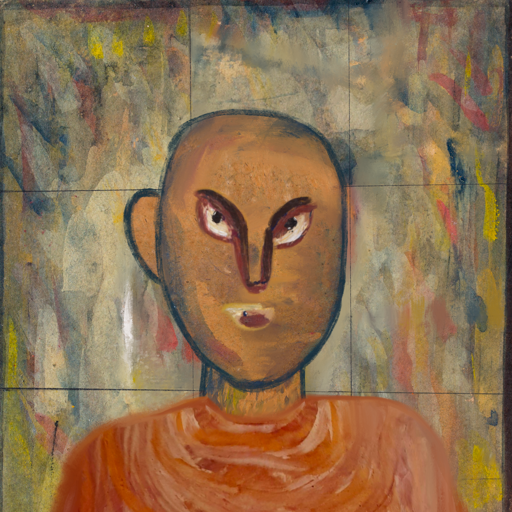
Background: GypsyMother, Head And Neck Front: In_The_Sun, Face Front: After_Raid, Bust: Pious_Lady, Hair Front: Blank, Head Accessory: Blank, Second Necklace: Blank, Necklace: Blank, Baby: Blank